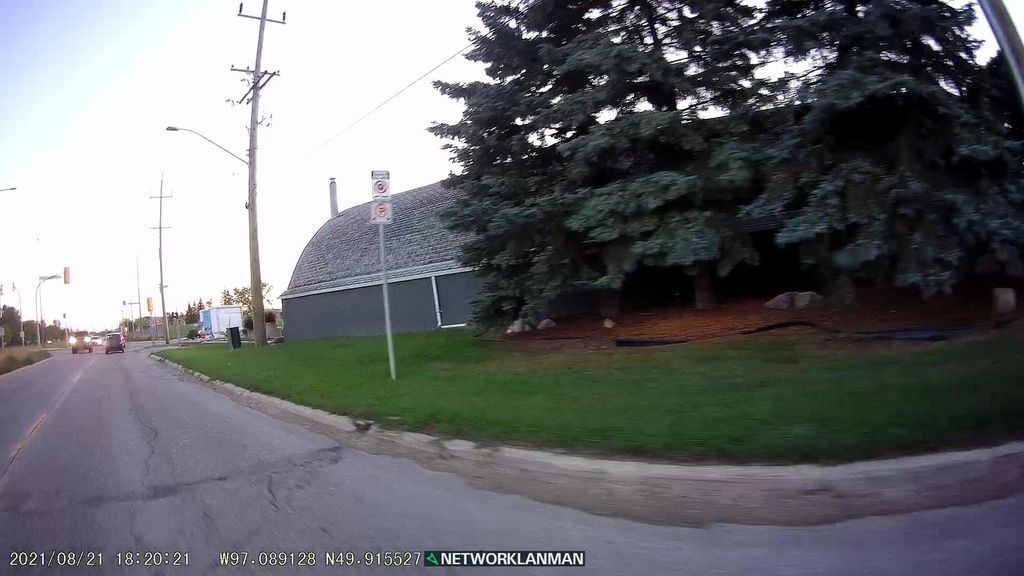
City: winnipeg